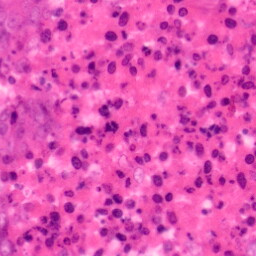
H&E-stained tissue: Colon